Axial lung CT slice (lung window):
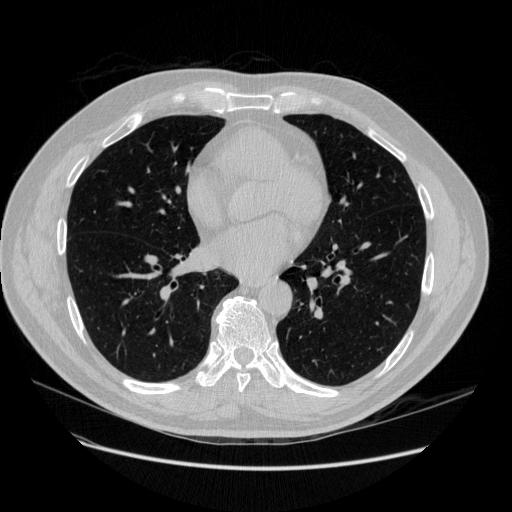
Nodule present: no